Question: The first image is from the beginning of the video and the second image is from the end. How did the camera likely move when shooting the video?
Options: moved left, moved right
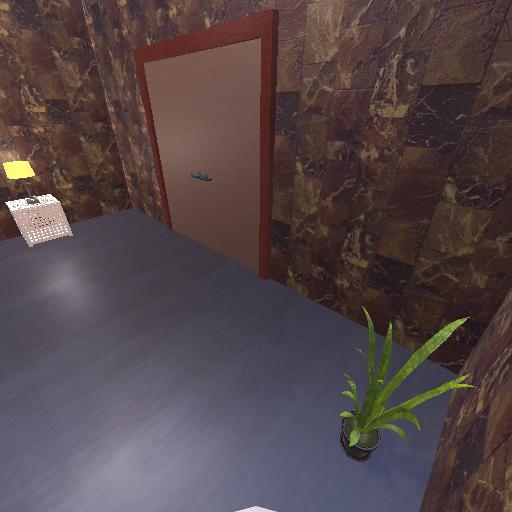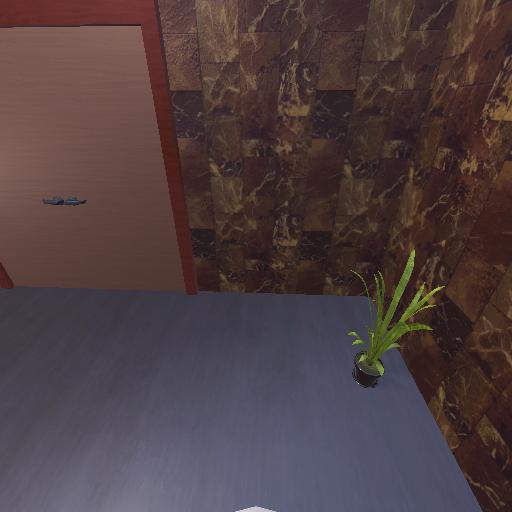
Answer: moved left